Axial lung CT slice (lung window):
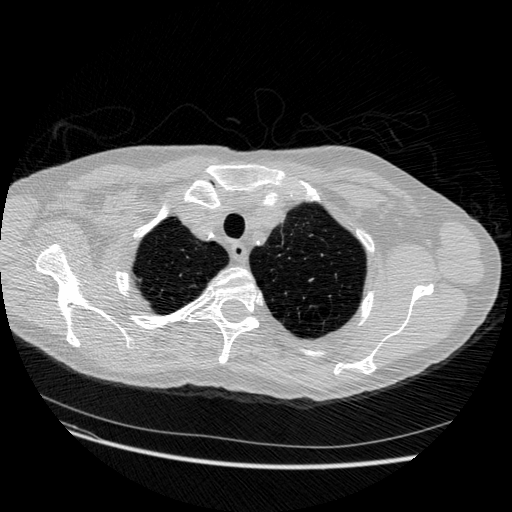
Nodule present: no